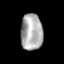
Tissue: skin
Cell type: Epithelial cells
Senescence score: 0.8938
Nuclear area (px): 782
Mean DAPI intensity: 172.381